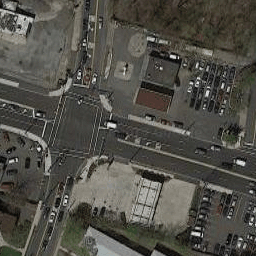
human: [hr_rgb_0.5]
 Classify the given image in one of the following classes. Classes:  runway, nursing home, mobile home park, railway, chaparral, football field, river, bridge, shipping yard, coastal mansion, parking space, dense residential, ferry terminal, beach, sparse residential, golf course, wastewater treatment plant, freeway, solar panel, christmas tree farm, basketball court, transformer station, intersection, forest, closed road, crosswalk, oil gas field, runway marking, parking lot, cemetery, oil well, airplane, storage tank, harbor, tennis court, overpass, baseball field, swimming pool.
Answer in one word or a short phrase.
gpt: intersection